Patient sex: F
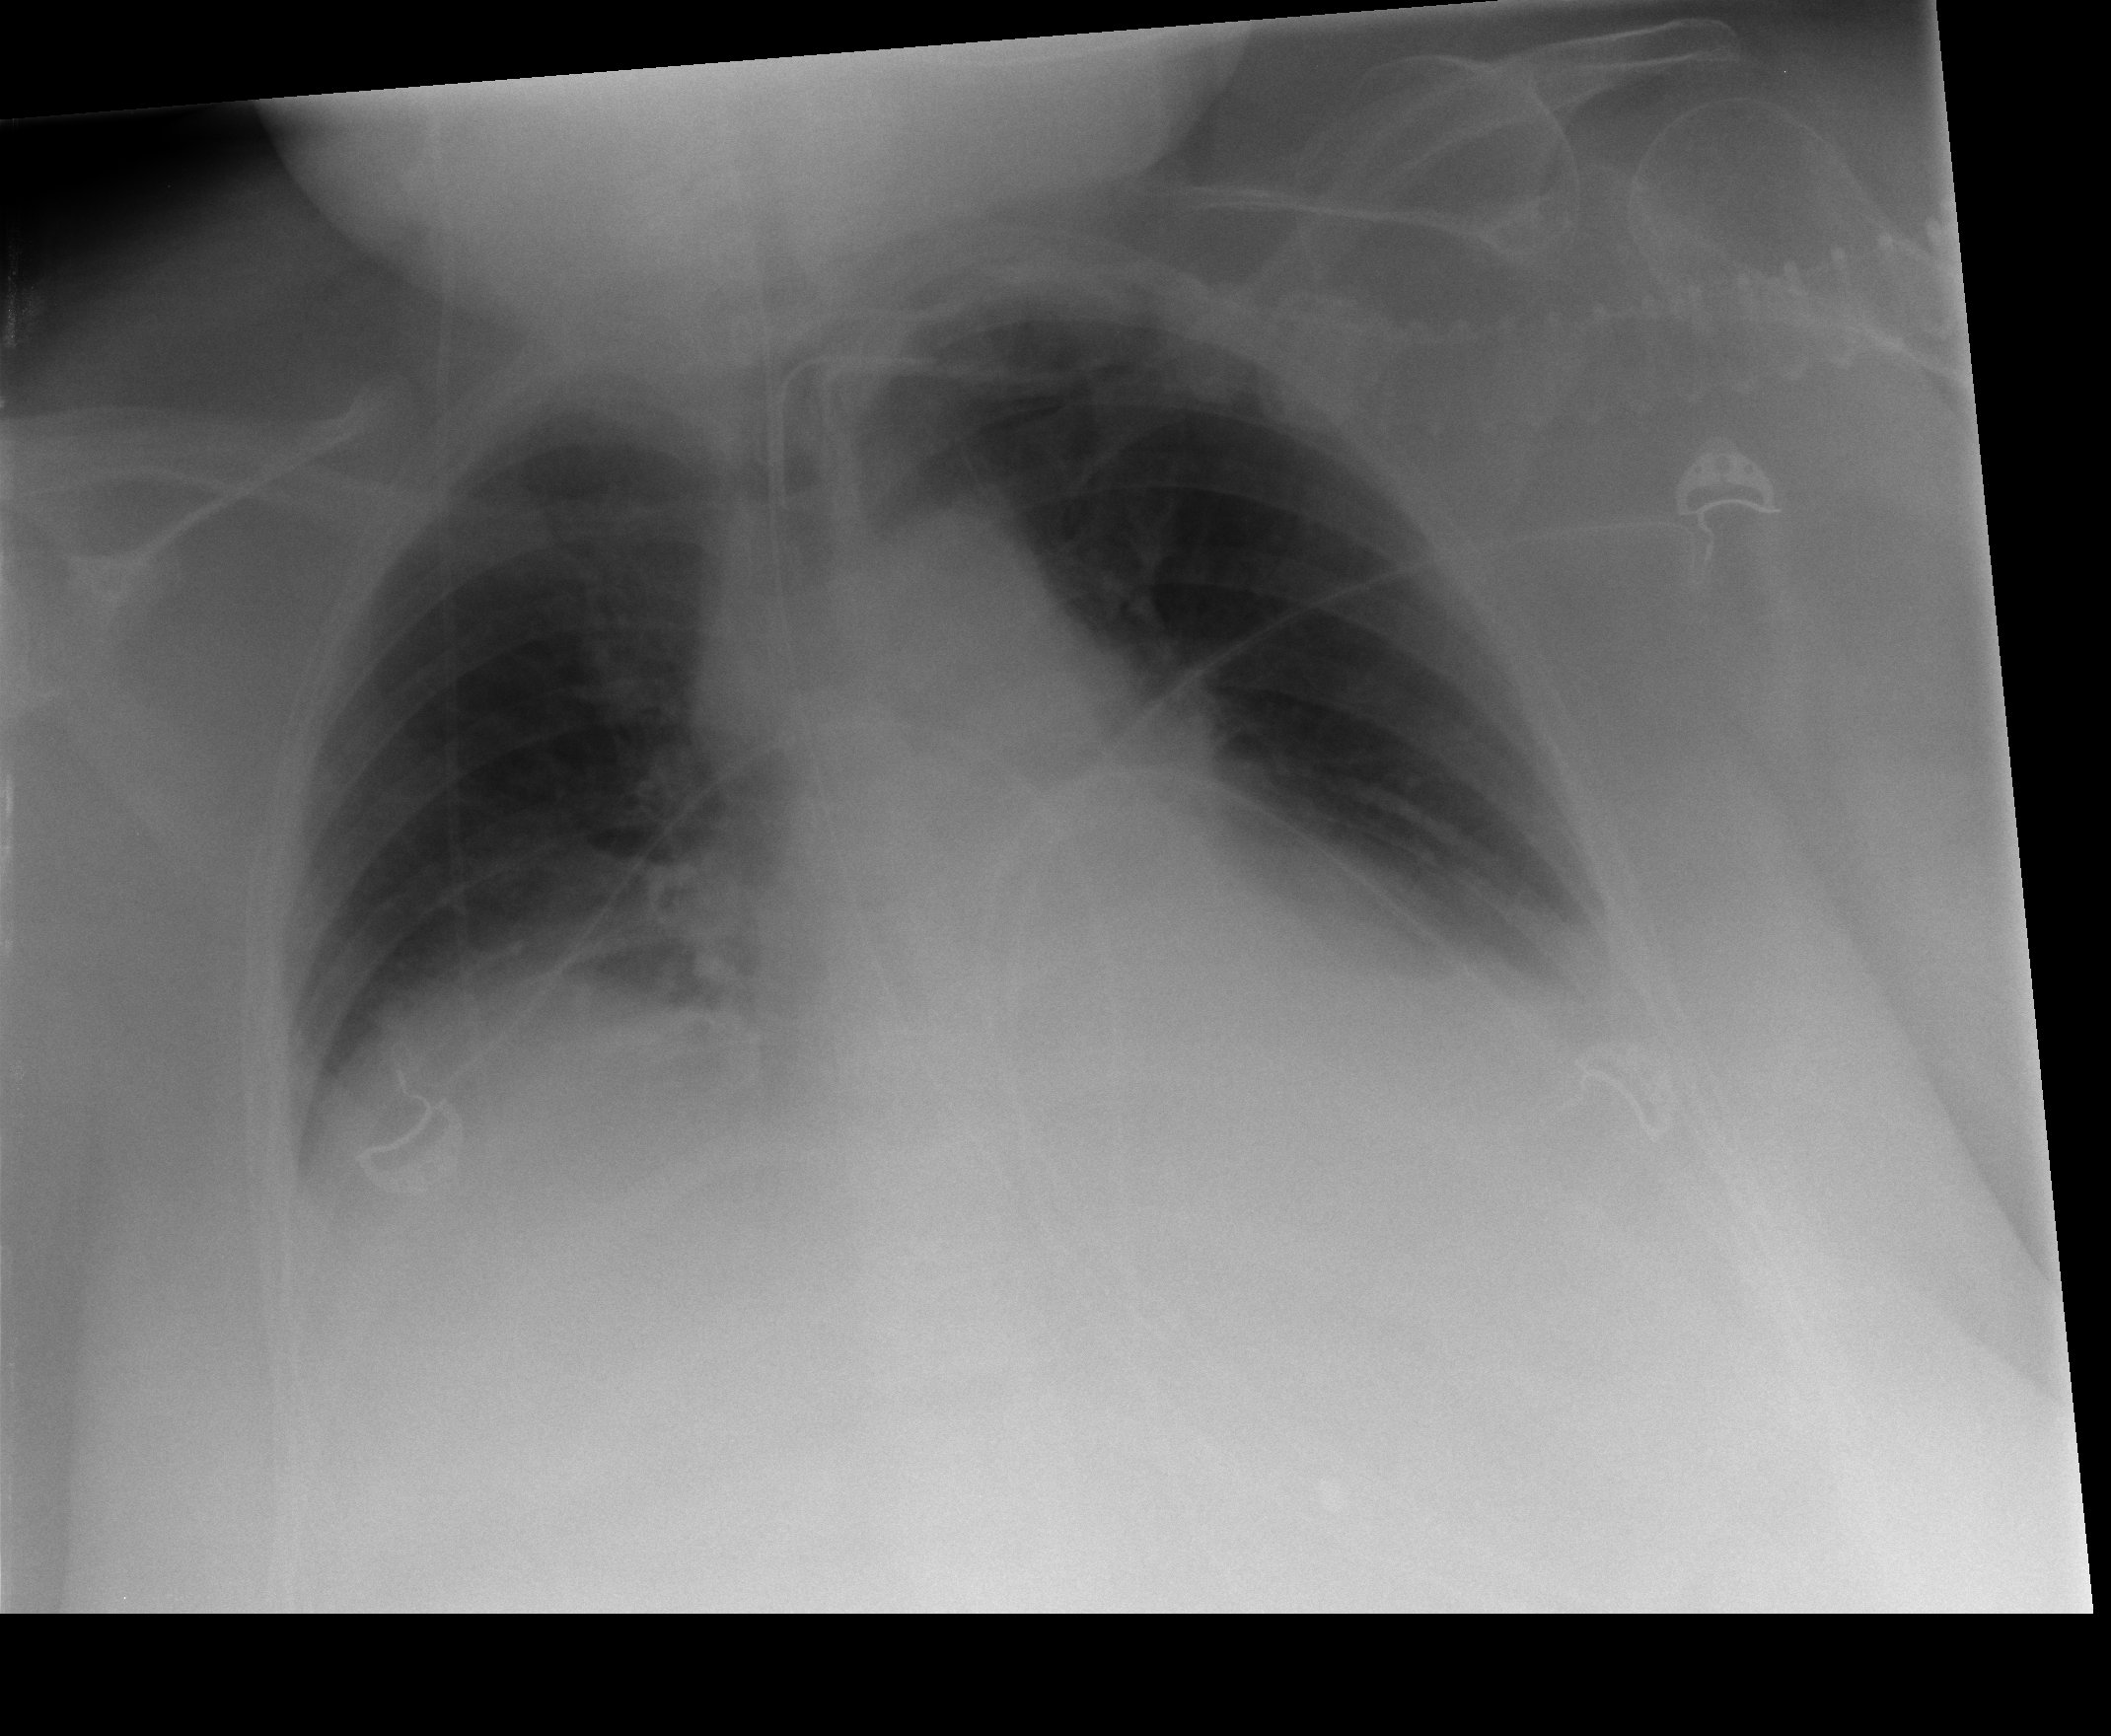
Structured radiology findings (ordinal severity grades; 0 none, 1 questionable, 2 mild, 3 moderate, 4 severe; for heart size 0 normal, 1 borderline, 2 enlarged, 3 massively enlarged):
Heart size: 1
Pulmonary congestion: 0
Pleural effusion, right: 1
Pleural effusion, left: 2
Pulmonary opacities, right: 0
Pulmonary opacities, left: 0
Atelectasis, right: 0
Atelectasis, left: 2